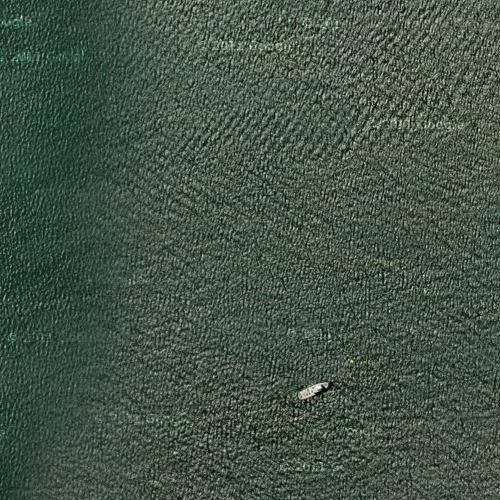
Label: sydney